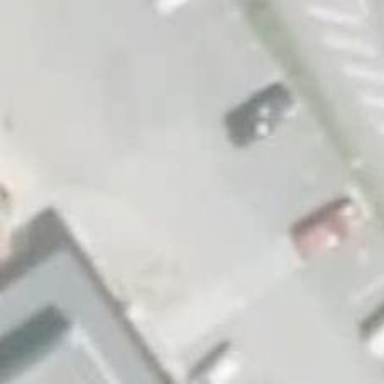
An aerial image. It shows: Asphalt parking aisle road for service vehicles.